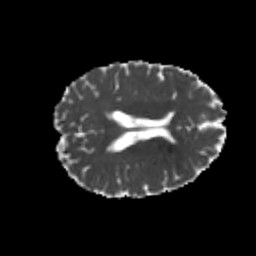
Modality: MD
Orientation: axial
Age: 25
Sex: male
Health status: healthy
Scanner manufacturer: philips
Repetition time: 7.389 s
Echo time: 0.08599 s